Interaction volume radius: 10 \u00c5
Interaction volume height: 30 \u00c5
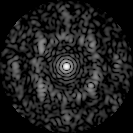
Disorder parameter: 0.7033